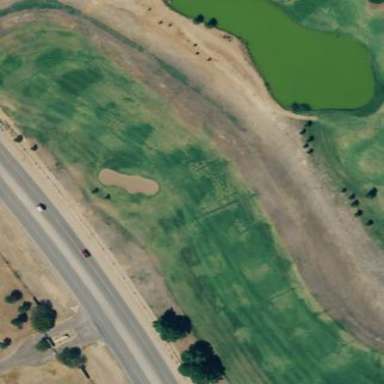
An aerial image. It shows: Well-maintained grass fairway on golf course.